Brain MRI, t2w sequence, axial 2D slice.
Patient: age 18, sex F, weight 90 kg, height 1.9 m
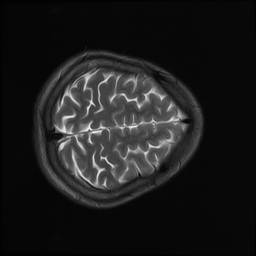